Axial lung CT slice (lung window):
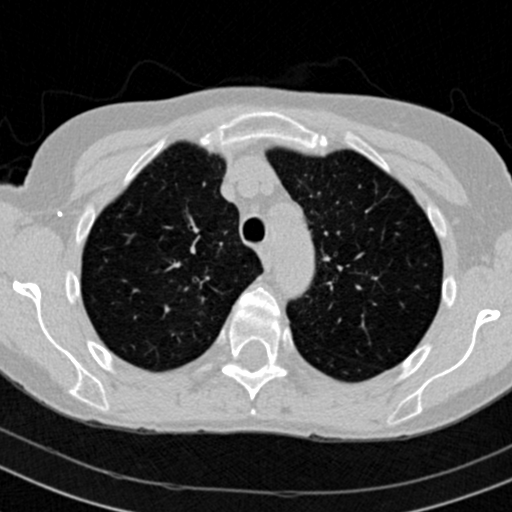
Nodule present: no